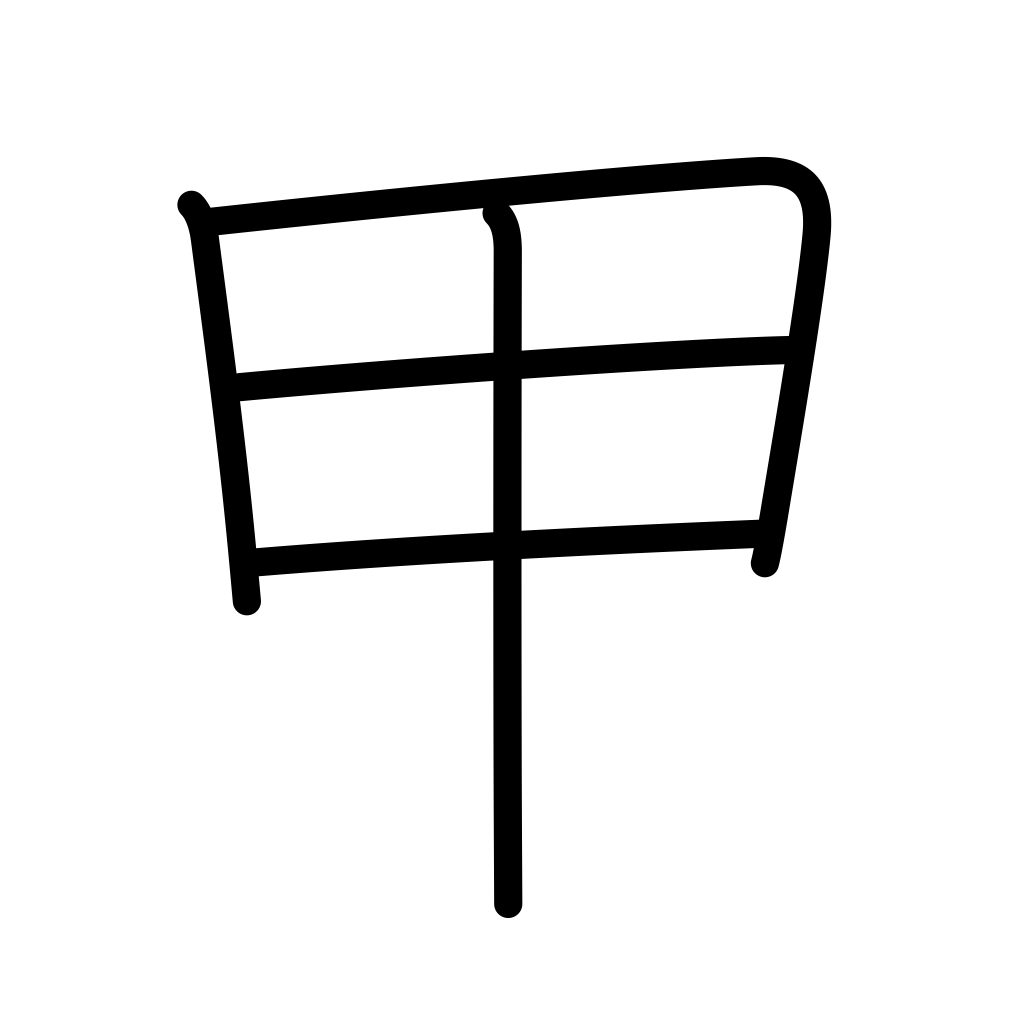
Meaning: armor, A grade, first class, former, instep, carapace